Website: crate-barrel
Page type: receipt
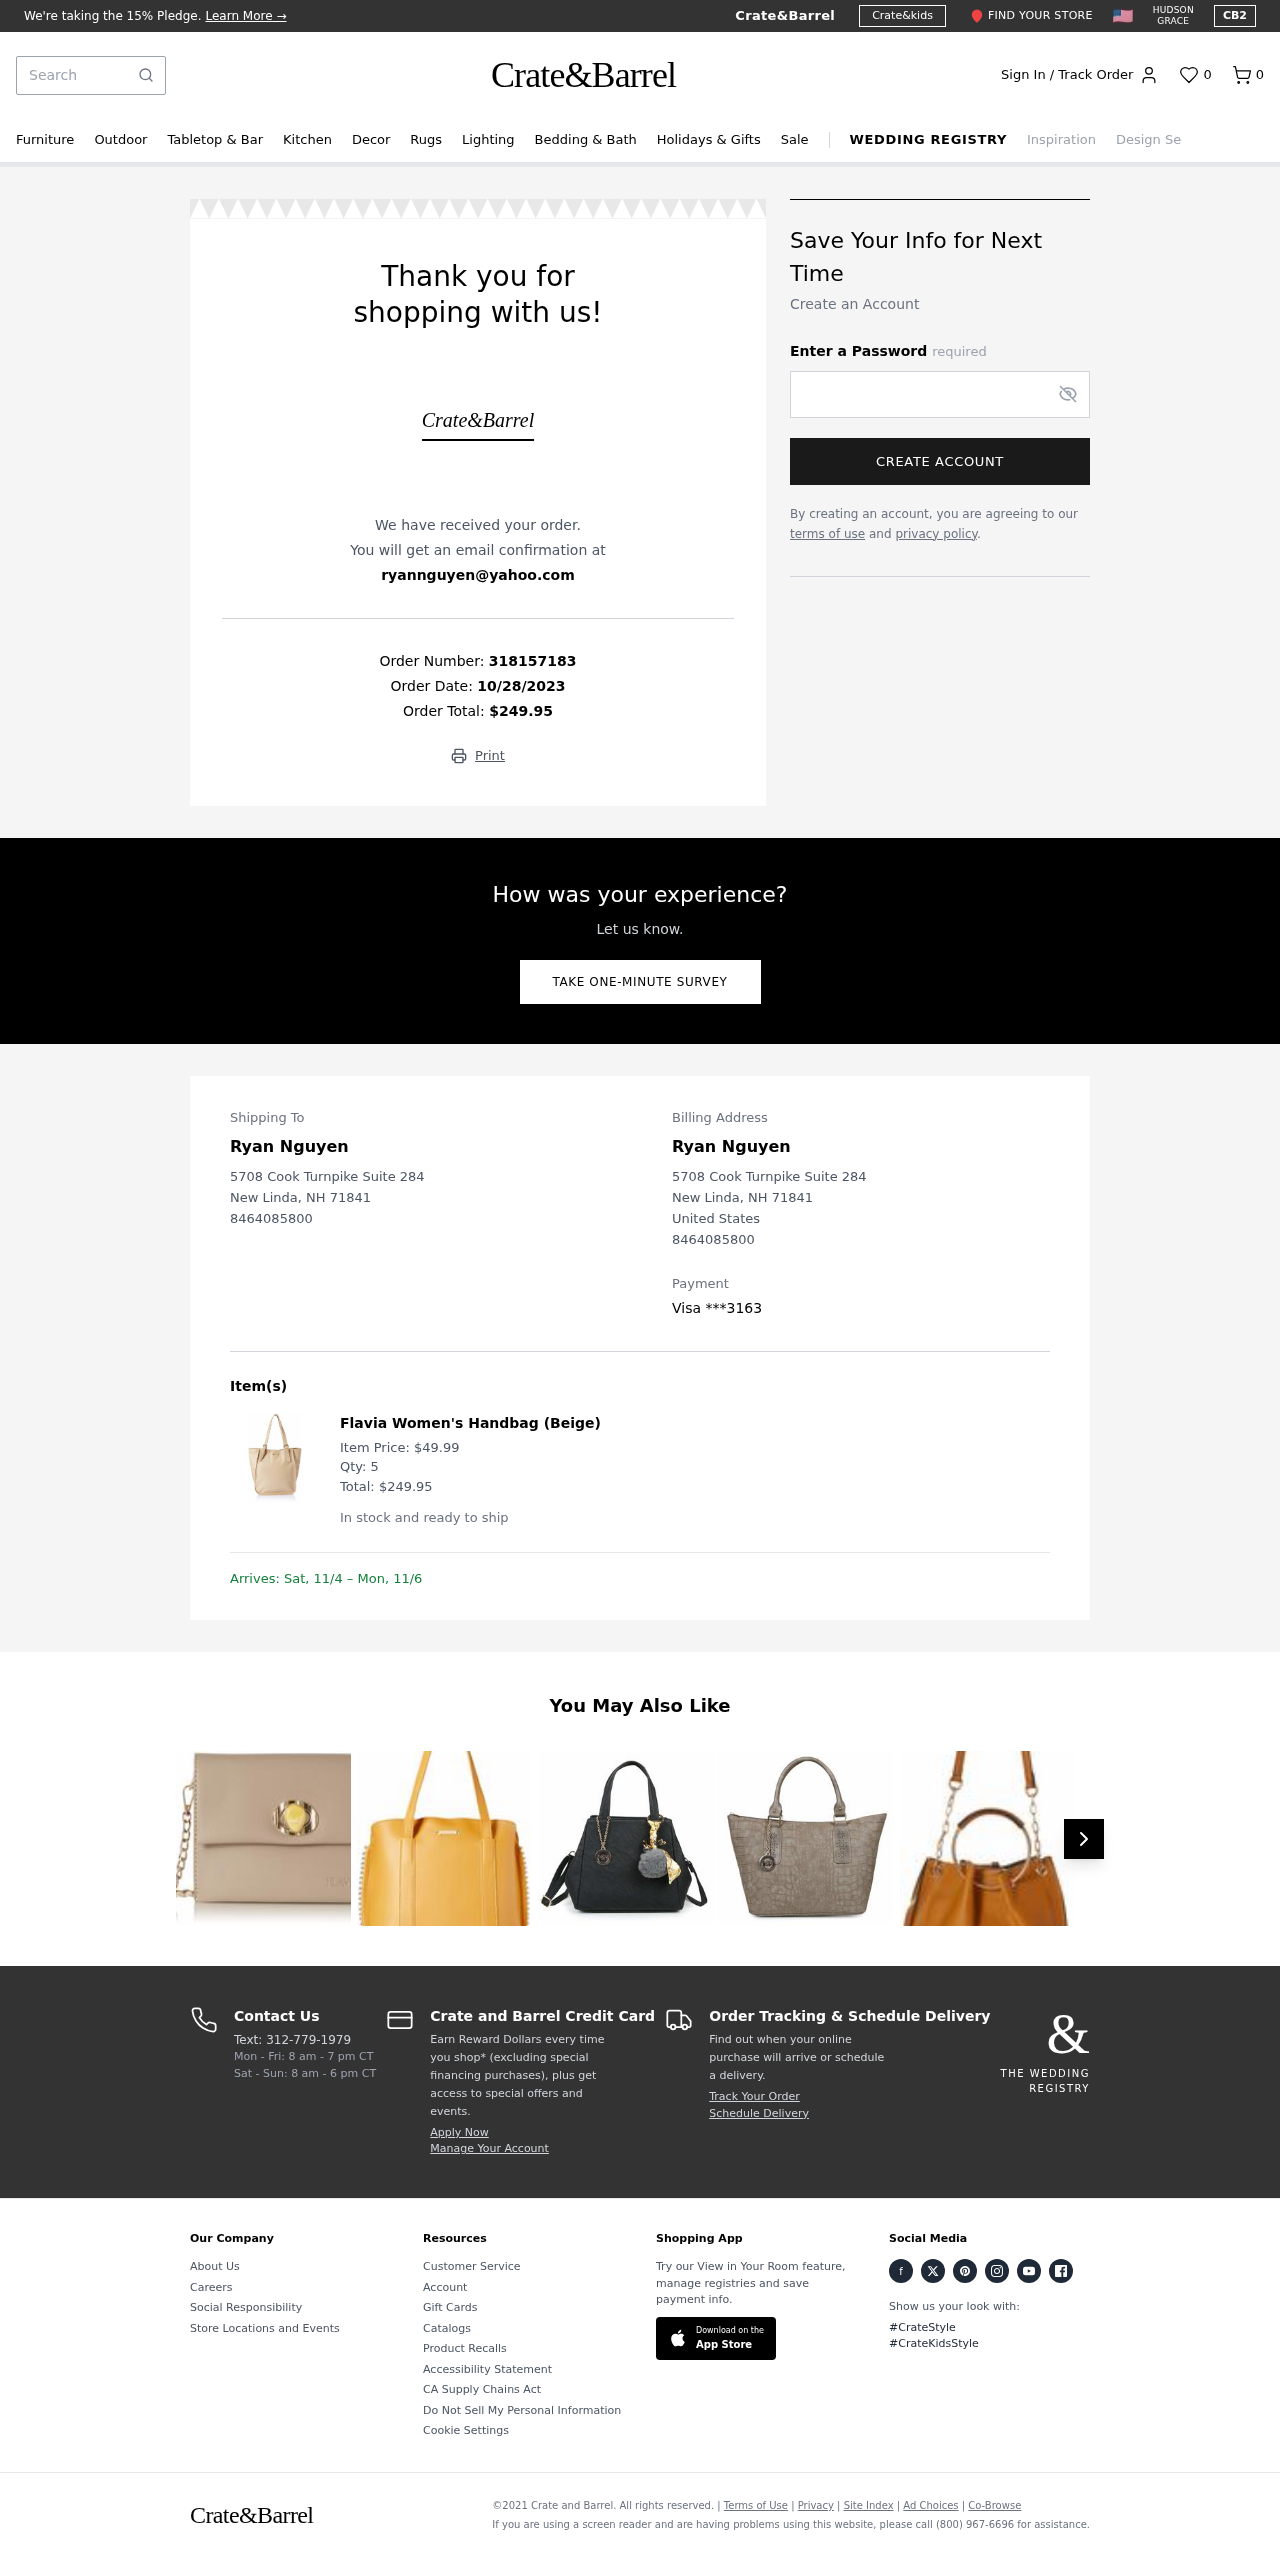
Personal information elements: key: PII_CARD_LAST4
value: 3163
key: PII_CARD_TYPE
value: Visa
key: PII_CITY
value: New Linda
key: PII_COUNTRY
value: United States
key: PII_EMAIL
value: ryannguyen@yahoo.com
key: PII_FULLNAME
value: Ryan Nguyen
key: PII_PHONE
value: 8464085800
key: PII_POSTCODE
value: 71841
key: PII_STATE_ABBR
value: NH
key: PII_STREET
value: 5708 Cook Turnpike Suite 284
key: PII_FULLNAME2
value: Ryan Nguyen
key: PII_CITY2
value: New Linda
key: PII_STATE_ABBR2
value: NH
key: PII_POSTCODE_FULL
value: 71841
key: PII_POSTCODE_NUMERIC
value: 71841
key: PII_PHONE2
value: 8464085800
Product elements: key: PRODUCT1_NAME
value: Flavia Women's Handbag (Beige)
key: PRODUCT1_PRICE
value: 49.99
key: PRODUCT1_QUANTITY
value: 5
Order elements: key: ORDER_NUM_ITEMS
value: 0
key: ORDER_ID
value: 318157183
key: ORDER_DATE
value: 10/28/2023
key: ORDER_TOTAL
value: $249.95
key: ORDER_ITEM_TOTAL
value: $249.95
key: ORDER_DELIVERY_DATE
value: Sat, 11/4 – Mon, 11/6
Search elements: key: HEADER_SEARCH
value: Search
Other elements: key: FAVORITES_COUNT
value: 0